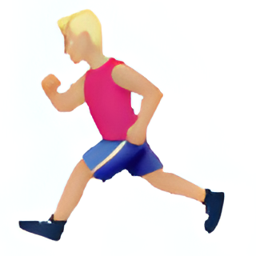
Name: runner
Emoji: 🏃🏼
Group: People & Body
Sub-group: person-activity